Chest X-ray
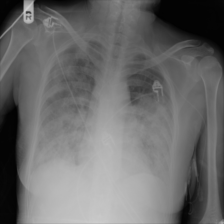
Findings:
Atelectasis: negative
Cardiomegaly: negative
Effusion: negative
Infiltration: positive
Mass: negative
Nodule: negative
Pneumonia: negative
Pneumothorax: negative
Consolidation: negative
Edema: negative
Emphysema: negative
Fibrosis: negative
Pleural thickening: negative
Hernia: negative